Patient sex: M
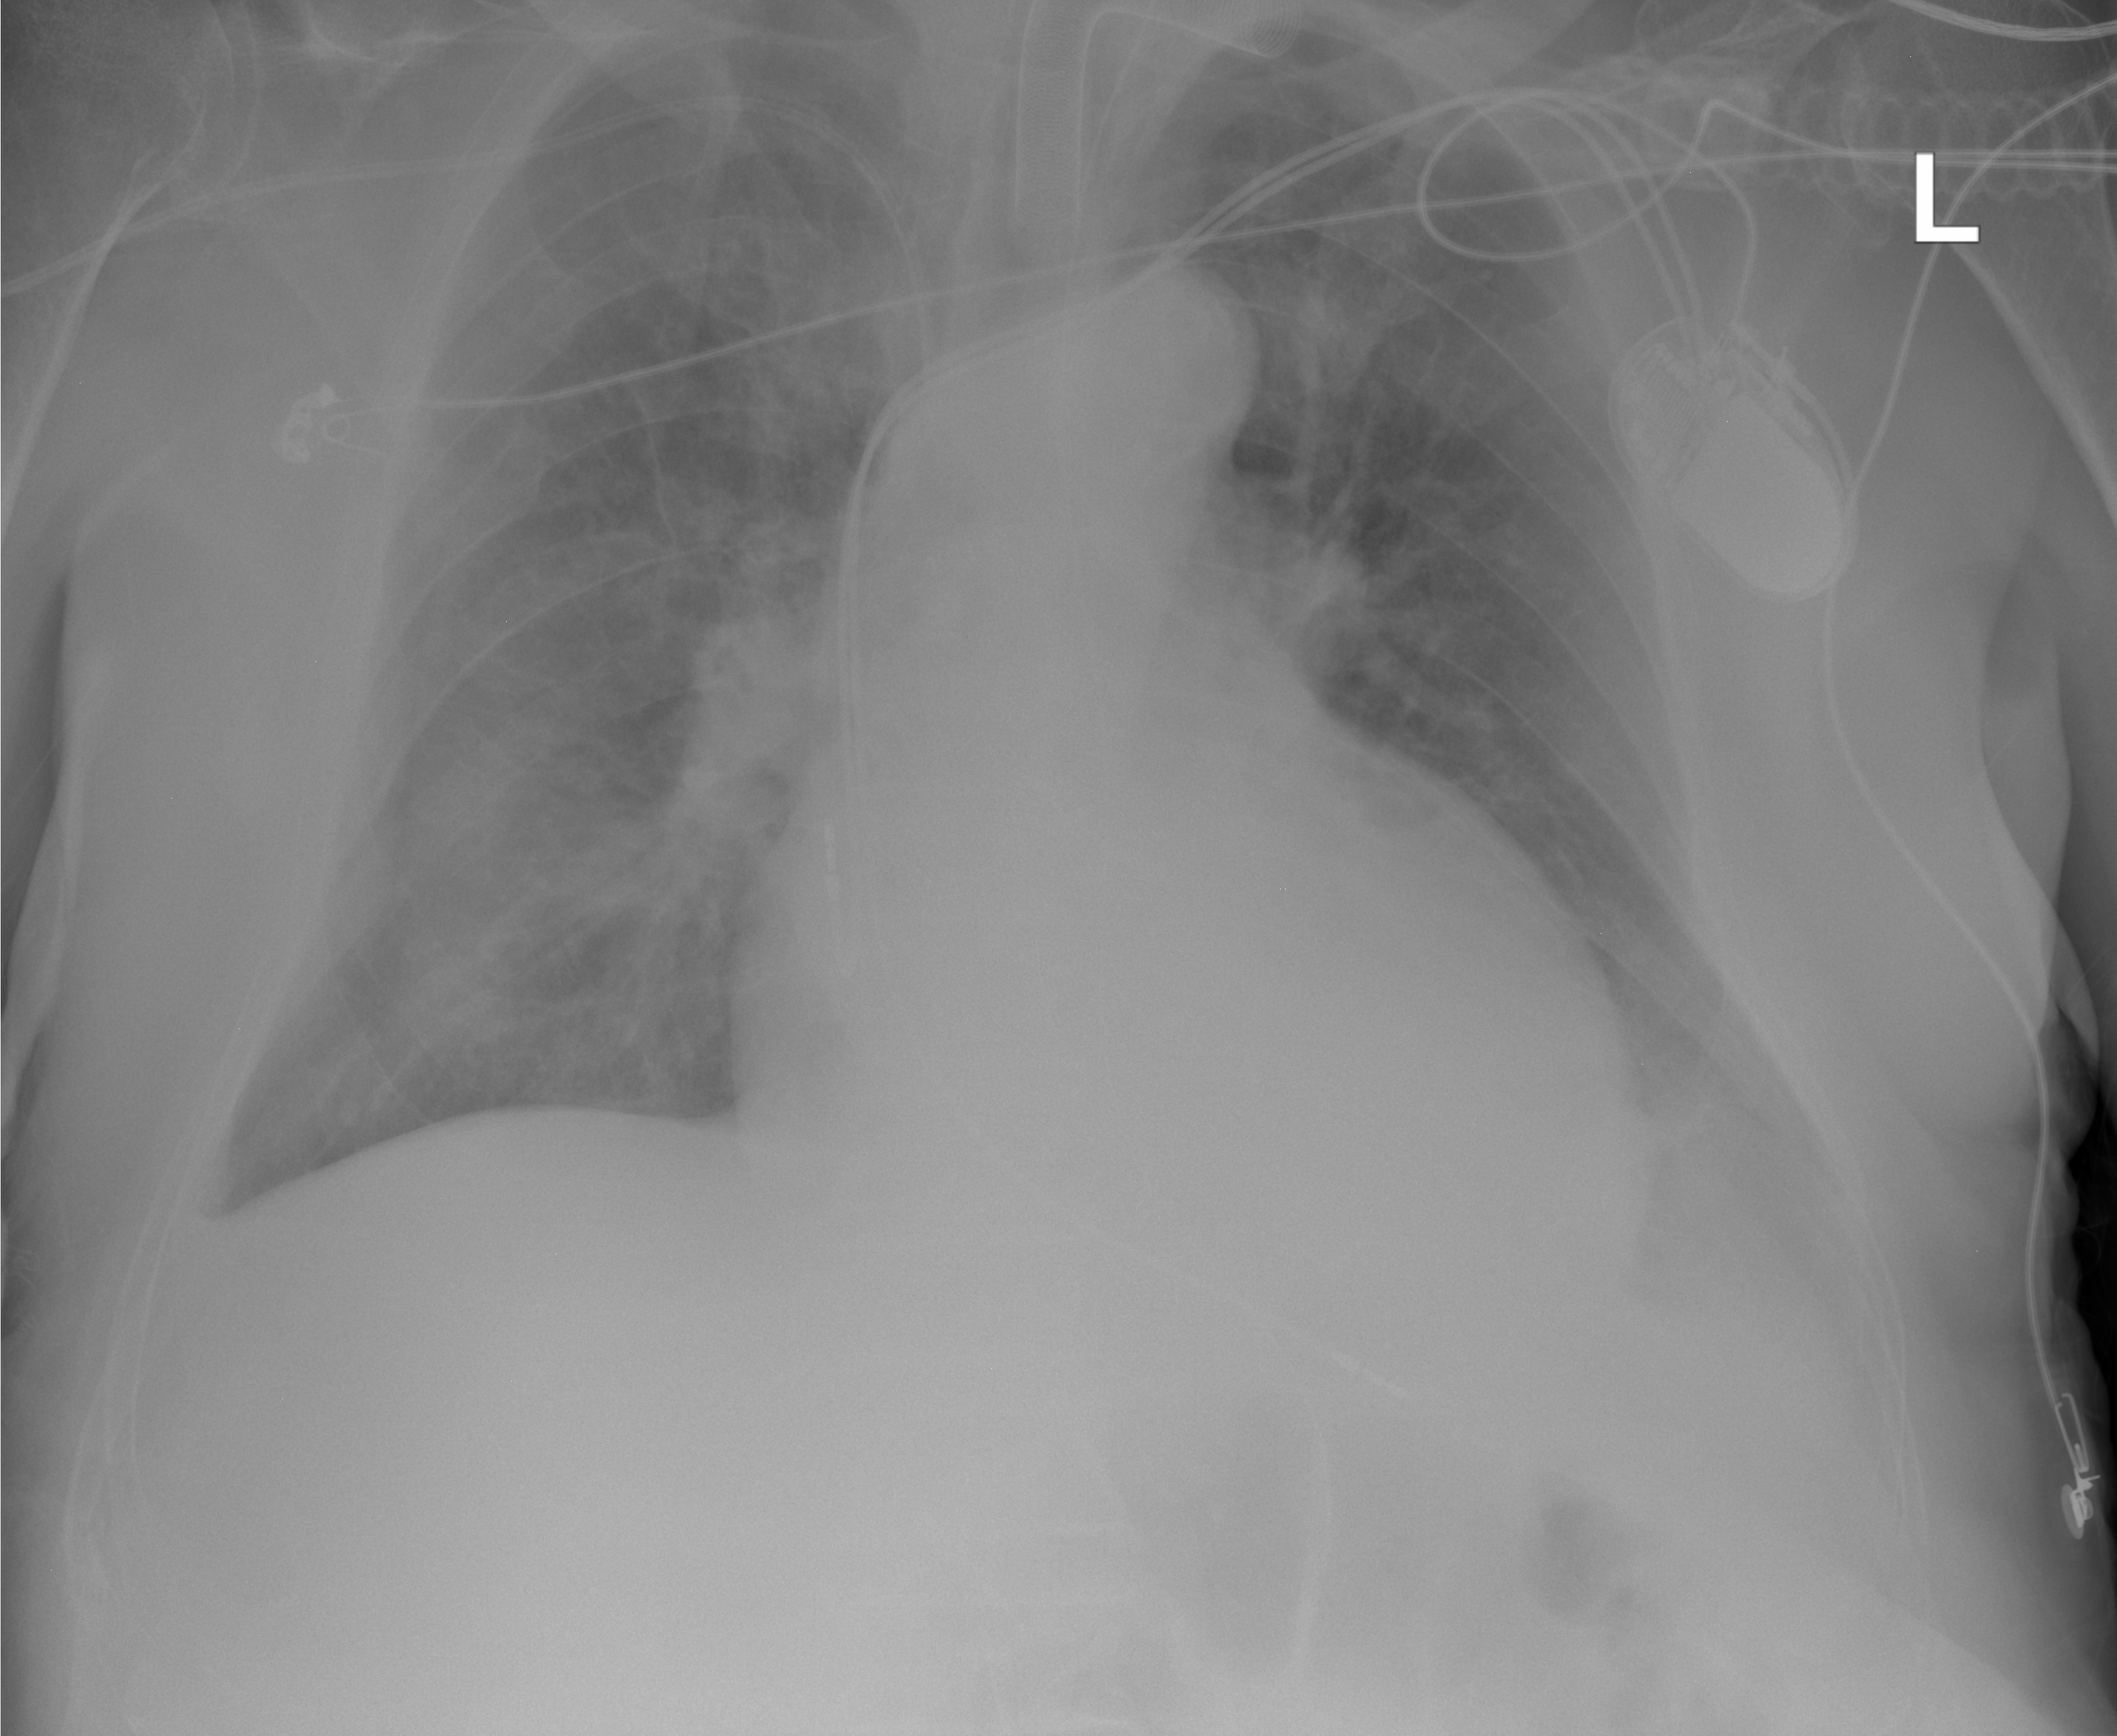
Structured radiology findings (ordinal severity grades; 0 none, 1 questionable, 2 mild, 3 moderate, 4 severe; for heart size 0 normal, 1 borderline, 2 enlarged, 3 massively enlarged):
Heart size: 2
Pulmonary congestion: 2
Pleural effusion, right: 2
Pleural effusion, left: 2
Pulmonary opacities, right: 2
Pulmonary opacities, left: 0
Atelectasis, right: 1
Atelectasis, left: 2